Question: I have a graph and I calculated the degree distribution and degree as follows:
'''
library(igraph) # for these two functions
dd <- degree_distribution(graph)
d <- degree(graph)
'''
From this, I estimated to Power Law, to see if my distribution follows the "Law of Power":
'''
degree = 1:max(d)
probability = dd[-1]
nonzero.position = which(probability != 0)
probability = probability[nonzero.position]
degree = degree[nonzero.position]
reg = lm(log(probability) ~ log(degree))
cozf = coef(reg)
power.law.fit = function(x) exp(cozf[[1]] + cozf[[2]] * log(x))
'''
From that, I plotted the points and power law using 'ggplot2'.
Resulting in the following image:
'''
df <- data.frame(x = degree, y = probability)
print(
ggplot(df, aes(x,y,colour="Distribuicao"))+
geom_point(shape = 4) +
stat_function(fun = power.law.fit, geom = "line", aes(colour="Power Law"))+
labs(title = "Grafo", subtitle = "Distribuicao dos Graus",
x="K", y="P(k)", colour="Legenda")+
scale_color_brewer(palette="Dark2")
)
'''

As you can see, my distribution does not follow Power Law! I would like to estimate the Poisson distribution and plot on the same graph.
Even though I'm not sure that my distribution does not follow (or follow) Poisson, I would like to draw it together with Power Law. I have no idea how to estimate this distribution (Poisson) from the data, and calculate the average degree.
Can anyone help me?
> The graph used to calculate the distribution and the degree is very large (700 thousand vertices), so I did not put the data of the graphs. The explanation of the answer can be based on any graph.
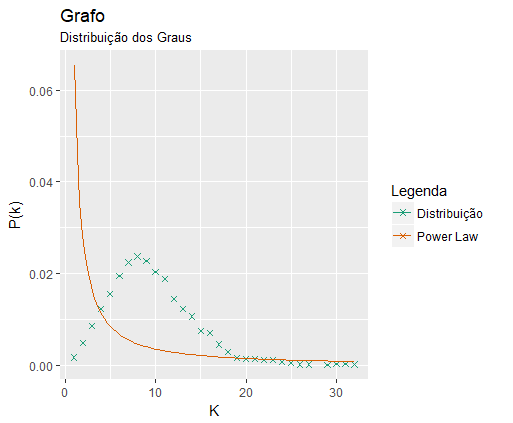
Answer: From '?dpois':
> The Poisson distribution has densityfor . The mean and variance are .
So I'll generate some dummy data with a secret lambda:
'''
mysecret <- ####
x <- data.frame(xes = rpois(50, mysecret))
'''
> '''
> x$xes
[1] 0 2 2 1 1 4 1 1 0 2 2 2 1 0 0 1 2 3 2 4 2 1 0 3 2 1 3 1 2 1 5 0 2 3 2 1 0 1 2 3 0 1 2 2 0 3 2 2 2 3
> mean(x$xes)
[1] 1.66
> var(x$xes)
[1] 1.371837
'''
So two good guesses for my secret lambda are 1.66 and 1.37. Let's try them:
'''
library(ggplot2)
ggplot(x, aes(xes)) +
geom_histogram(aes(y = ..density.., color = "Raw data"),
fill = "white", binwidth = 1, center = 0, size = 1.5) +
stat_summary(fun.y = dpois, aes(x = xes, y = xes, color = "Density based on E(X)"),
fun.args = list(lambda = 1.66), geom = "line", size = 1.5) +
stat_summary(fun.y = dpois, aes(x = xes, y = xes, color = "Density based on Var(X)"),
fun.args = list(lambda = 1.37), geom = "line", size = 1.5)
'''
<URL>
They're both pretty good. You can't really use the built-in 'stat_function' or 'geom_density' for generating these, since Poisson distributions are only defined for integers. The histogram and summary functions work well though, since they're only estimated at the data points themselves, not interpolated.
If you want more detail, you can use the 'MASS' package:
'''
MASS::fitdistr(x$xes, dpois, start = list(lambda = 1))
'''
> '''
lambda
<PHONE>
(<PHONE>)
'''
So let's try constructing from that:
'''
library(dplyr)
df <- data_frame(xes = seq.int(max(x$xes)+1)-1,
dens.m = dpois(xes, 1.66),
dens.u = dpois(xes, 1.66+0.18),
dens.l = dpois(xes, 1.66-0.18))
'''
> '''
> df
# A tibble: 6 x 4
xes dens.m dens.u dens.l
<dbl> <dbl> <dbl> <dbl>
1 0 0.<PHONE> 0.<PHONE> 0.22763769
2 1 0.31563071 0.29222406 0.33690378
3 2 0.26197349 0.26884614 0.24930880
4 3 0.<PHONE> 0.<PHONE> 0.<PHONE>
5 4 0.<PHONE> 0.<PHONE> 0.<PHONE>
6 5 0.<PHONE> 0.<PHONE> 0.<PHONE>
'''
'''
ggplot(x, aes(xes)) +
geom_histogram(aes(y = ..density..), color = "black",
fill = "white", binwidth = 1, center = 0, size = 1.5) +
geom_ribbon(data = df, aes(xes, ymin = dens.l, ymax = dens.u), fill = "grey50", alpha = 0.5) +
geom_line(data = df, aes(xes, dens.m, color = "Based on E(X)
+/-1 SD of lambda"), size = 1.5)
'''
<URL>
Based on these two methods and visual interpretation, you should feel comfortable saying l = 1.66+/-0.18.
For reference, my secret initial value was 1.5.